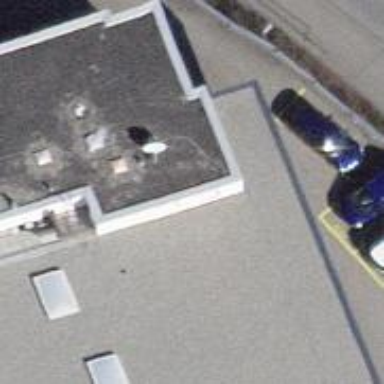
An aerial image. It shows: Car shop.